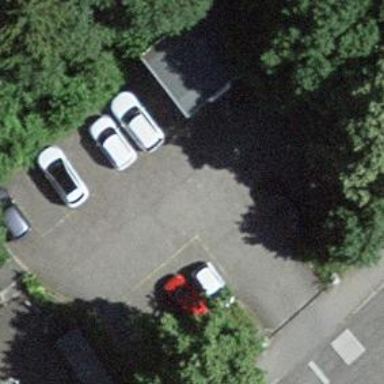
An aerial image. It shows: Parking area.